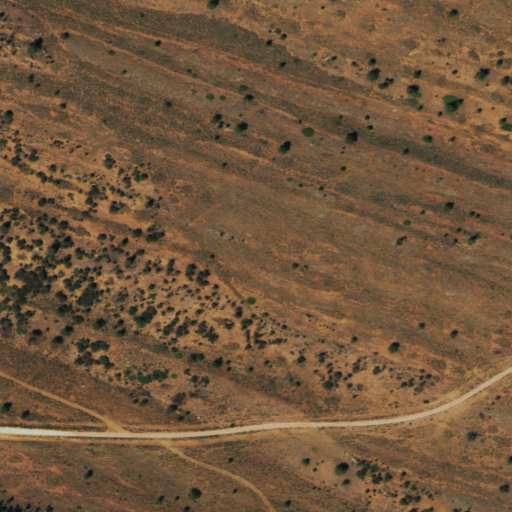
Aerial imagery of plain(s) in Colorado named O-Wi-Yu-Kuts Flats containing shrub and grassland